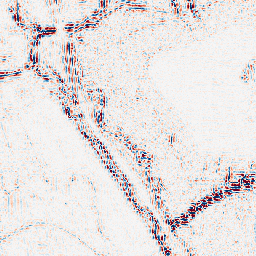
Category: wavelet
Decomposition family: wavelet_reverse_biorthogonal
Decomposition parameters: wavelet: rbio2.4
level: 2
Upsampling method: quartic
Upsampling parameters: scale: 2
Upsampling scale: 2